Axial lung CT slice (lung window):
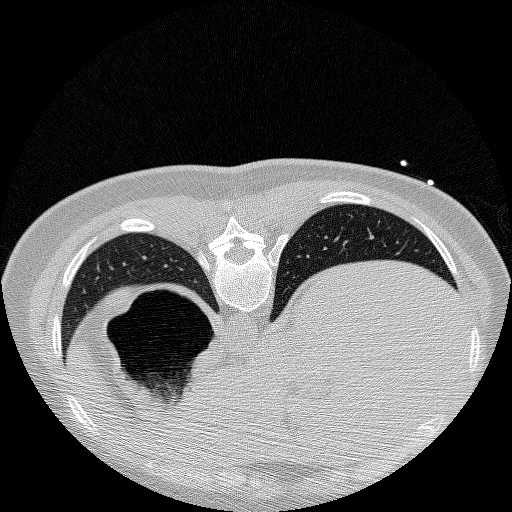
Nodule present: no